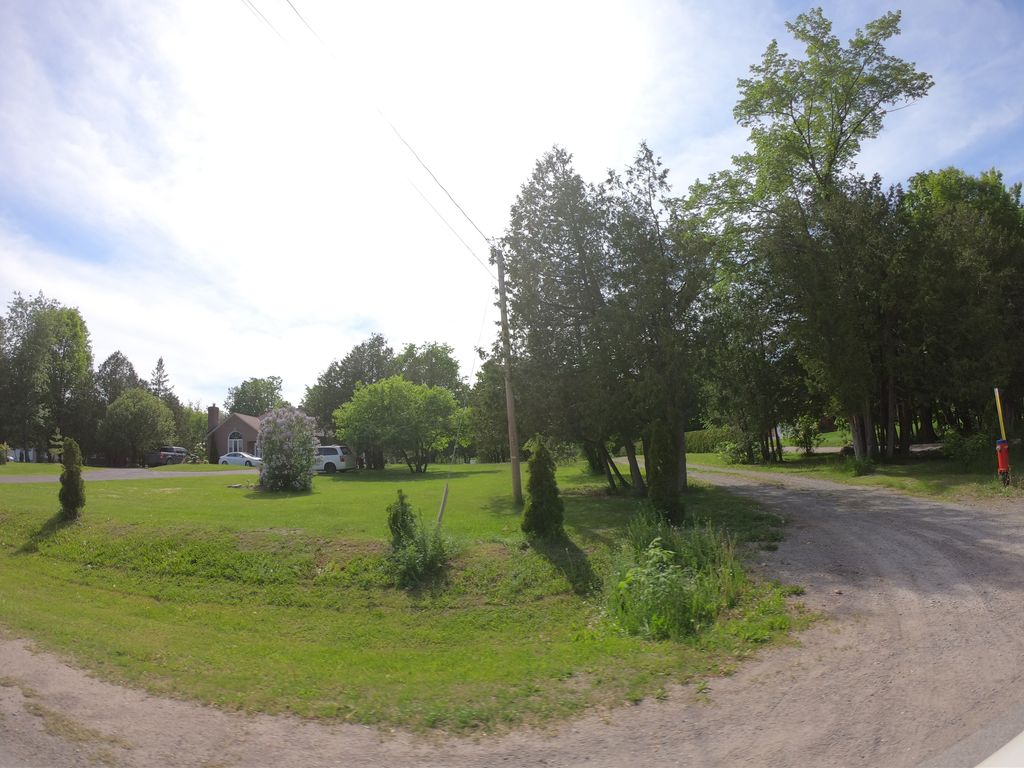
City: ottawa-gatineau